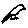
Label: bird